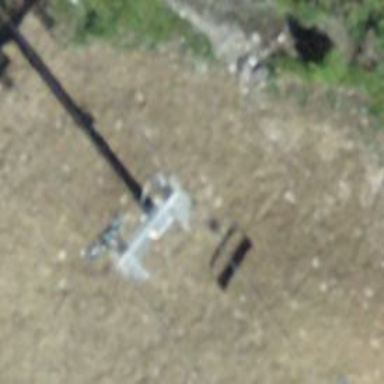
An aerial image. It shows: Pylon for aerialway.